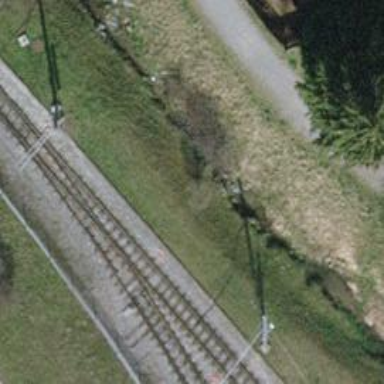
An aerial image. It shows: Abandoned railroad bridge.